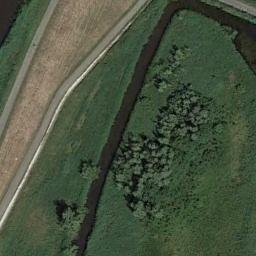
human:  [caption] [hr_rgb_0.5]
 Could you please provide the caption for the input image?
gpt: There are many full-grown trees and several roads on the green grass .

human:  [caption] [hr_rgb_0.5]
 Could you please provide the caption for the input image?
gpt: This meadow has dense grasses and a grove of trees and a river goes through the meadow .

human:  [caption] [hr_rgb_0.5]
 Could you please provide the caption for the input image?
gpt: There is a wood on the grass .

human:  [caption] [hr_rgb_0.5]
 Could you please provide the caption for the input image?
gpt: Some trees are on the meadow .

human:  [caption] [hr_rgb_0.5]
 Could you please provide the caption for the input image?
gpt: There are some green trees on the green meadow beside land with nudity .